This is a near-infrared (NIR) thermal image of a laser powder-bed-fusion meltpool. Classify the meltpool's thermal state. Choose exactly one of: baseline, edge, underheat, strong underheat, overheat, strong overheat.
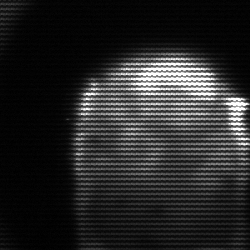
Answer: edge